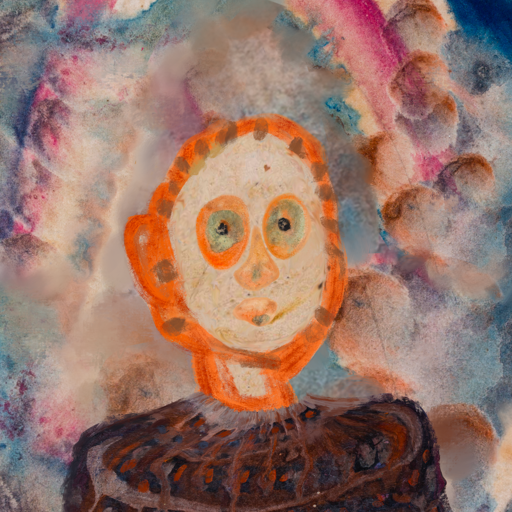
Background: Rupkatha, Head And Neck Front: Rupkatha, Face Front: Childish, Bust: Hypocrite, Hair Front: Blank, Head Accessory: Blank, Second Necklace: Blank, Necklace: Blank, Baby: Blank